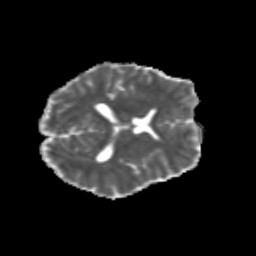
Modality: MD
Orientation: axial
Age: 20
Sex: male
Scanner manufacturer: siemens
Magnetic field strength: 3 T
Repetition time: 3.5 s
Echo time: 0.113 s